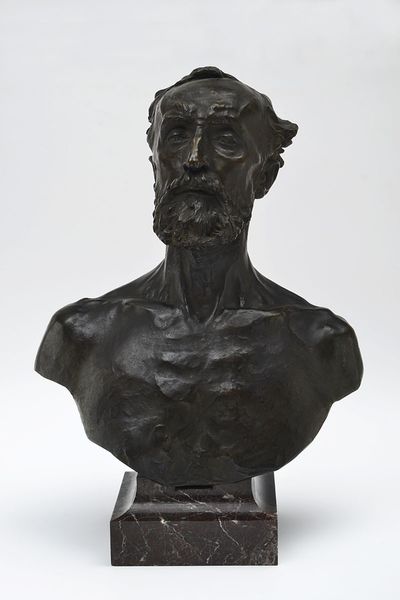
Titel: Büste des Aimé-Jules Dalou
Künstler: Auguste Rodin
Standort: Hamburg
Institution: Museum für Kunst und Gewerbe Hamburg
Schlagwörter: bronze, skulpturen, plastiken, guss, gegossen, büste, dunkelbraun patiniert, hohlguss